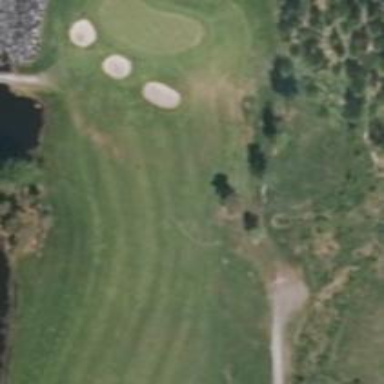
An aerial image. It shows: Golf hole.